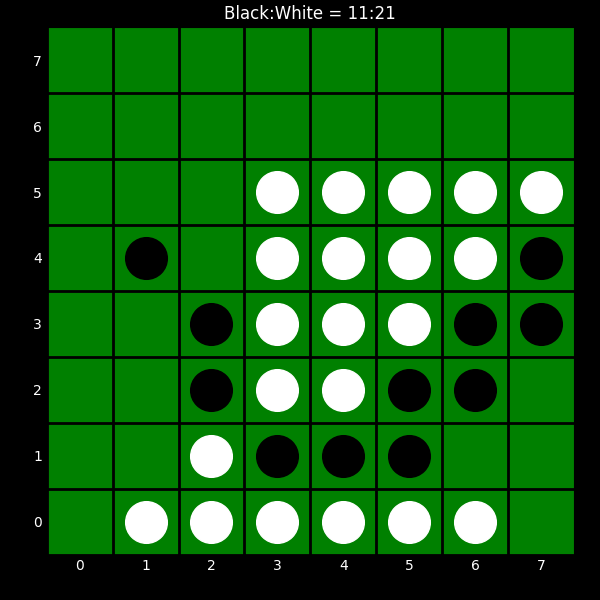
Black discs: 11
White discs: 21